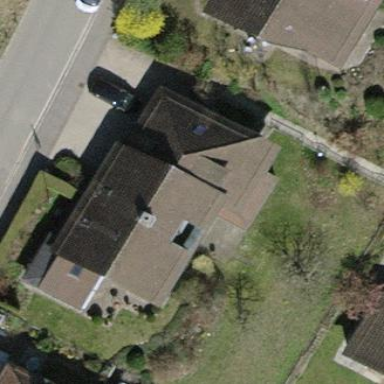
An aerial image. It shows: Building with tile roof.